Question: I have seen many examples, but for whatever reason, none seem to work for me.
I have the following sent from a app, via ajax, to a php file. This is how it looks when its sent:

Code as is:
'''
{"ClientData":[{"firstName":"Master","lastName":"Tester","email":"me@me.com","dob":"1973-01-22","age":"51","pierceType":"Vici","street":"number of house","city":"here","county":"there","postcode":"everywhere"}],"HealthData":[["condtion : Prone to Fainting / Dizziness","condtion : Allergic Response to Plasters","condtion : Prone to Fainting / Dizziness"]],"PiercerData":[{"firstName":"Male","lastName":"checking","pierceDate":"2013-02-25","jewelleryType":"Vici","jewelleryDesign":"Vidi","jewellerySize":"Vici","idChecked":null,"medicalChecked":null,"notes":"This is for more info"}]}
'''
This comes in one long line into a php file, here is the code:
'''
<?php
header('Content-Type: application/json');
header("Access-Control-Allow-Origin: *");
//var_dump($_POST['obj']);
$Ojb = json_decode($_POST['obj'],true);
$clientData = $Ojb['ClientData'];
$healthData = $Ojb->HealthData;
$someData = $Ojb->someData;
print_r($clientData['firstName']);
?>
'''
No matter what I have tried, I am unable to see any of the information, I don't even get an error, just blank! Please can someone point me in the right direction.
Thank you :)
Here is the code that creates the object:
'''
ClientObject = {
ClientData : [
{
firstName : localStorage.getItem('cfn'),
lastName : localStorage.getItem('cln'),
email : localStorage.getItem('cem'),
dob : localStorage.getItem('cdo'),
age : localStorage.getItem('cag'),
pierceType : localStorage.getItem('cpt'),
street : localStorage.getItem('cst'),
city : localStorage.getItem('cci'),
county : localStorage.getItem('cco'),
postcode : localStorage.getItem('cpc')
}
],
HealthData : health,
PiercerData : [
{
firstName : localStorage.getItem('pfn'),
lastName : localStorage.getItem('pln'),
pierceDate : localStorage.getItem('pda'),
jewelleryType : localStorage.getItem('pjt'),
jewelleryDesign : localStorage.getItem('pjd'),
jewellerySize : localStorage.getItem('pjs'),
idChecked: localStorage.getItem('pid'),
medicalChecked: localStorage.getItem('pmh'),
notes: localStorage.getItem('poi')
}
]
};
'''
And here is how its sent:
'''
function senddata() {
$.ajax({
url: 'http://domain.com/app.php',
type: 'POST',
crossDomain: true,
contentType: "application/json; charset=utf-8",
dataType: 'jsonp',
data: 'obj='+JSON.stringify(ClientObject),
success : function(res) {
console.log(res);
},
error: function(err) {
}
});
}
'''
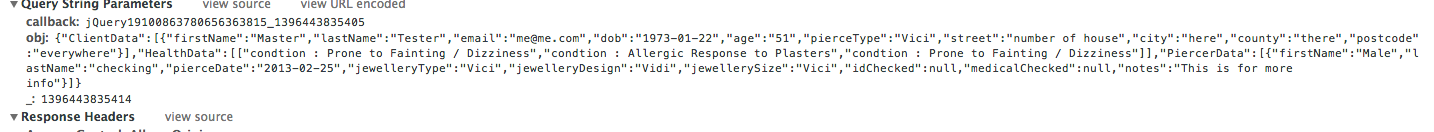
Answer: There are a few things that will cause problems:
1. why dataType: 'jsonp'? If you don't intend to utilize jsonp, don't instruct jQuery to do this. See the docs: https://api.jquery.com/jQuery.ajax/ "jsonp": Loads in a JSON block using JSONP. Adds an extra "?callback=?" to the end of your URL to specify the callback. Disables caching by appending a query string parameter, "_=[TIMESTAMP]", to the URL unless the cache option is set to true.
2. 'obj='+JSON.stringify(ClientObject), this will guarantee invalid json.
For reference, have a look at this question: <URL> on how to send json with jquery.
---
That said, try the following:
'''
function senddata() {
$.ajax({
url: 'app.php',
type: 'POST',
crossDomain: true,
contentType: 'application/json; charset=utf-8"',
data: JSON.stringify(ClientObject),
success : function(res) {
console.log(res);
},
error: function(err) {
}
});
}
'''
---
And in 'app.php' use
'''
$input = json_decode(file_get_contents('php://input'));
'''
to get the data. Use it like:
'''
var_dump($input->ClientData[0]->firstName); // => string(6) "Master"
'''